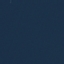
Land use / land cover: SeaLake